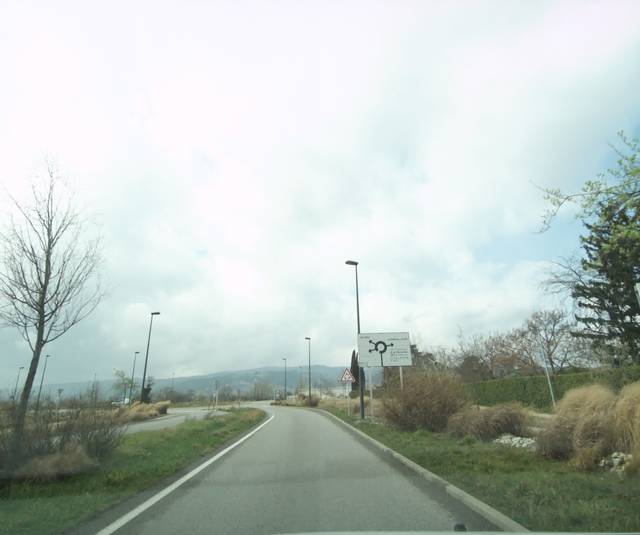
Region: France
Coordinates: 44.96, 4.879